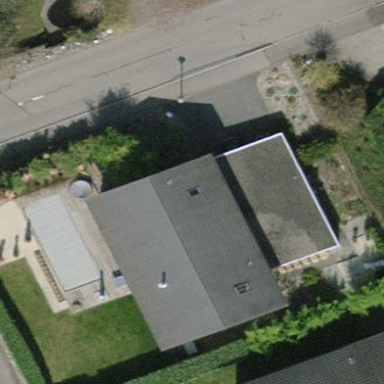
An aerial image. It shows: View of roof of building.